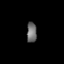
Tissue: skin
Cell type: Endothelial cells
Senescence score: 0.212
Nuclear area (px): 201
Mean DAPI intensity: 106.756